Aerial crown-view tile of a tropical tree (Barro Colorado Island, Panama), acquired 20240611:
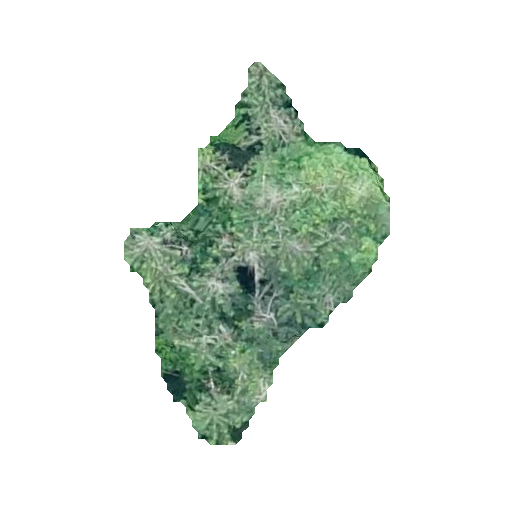
Species: Virola surinamensis
GBIF accepted scientific name: Virola surinamensis
Crown area: 82.546 m²